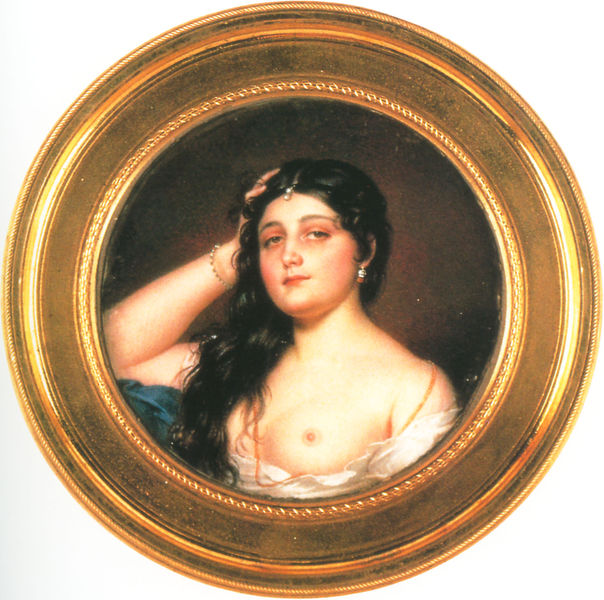
Titel: Junge Frau bei der Toilette/ Jeune femme à sa toilette
Künstler: Jean Urbain Guérin
Institution: D. David-Weill (D.W., n 721) an den Louvre in 1947, Inventarnr. RF 30719
Schlagwörter: blau, dunkel, gemälde, nackt, weiß, mädchen, brust, busen, frau, haar, kleid, mund, ohrring, profil, schmuck, schwarz, blick, malerei, jung, augen, bluse, judith, rahmen, salome, portrait, spiegel, gold, haare, lange haare, diadem, locken, mittelscheitel, perle, perlen, scheitel, kreis, rund, rundbild, tondo, lasziv, zopf, büste, halbakt, verträumt, brustwarze, erotik, entblößt, schwarze haare, nakt, armband, frauenbildnis, olympia, emblem, magdalena, odaliske, boudoir, hellhäutig, langhaarig, schwarzes haar, halber akt, hand am kopf, dreiviertelprofik